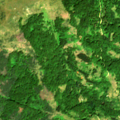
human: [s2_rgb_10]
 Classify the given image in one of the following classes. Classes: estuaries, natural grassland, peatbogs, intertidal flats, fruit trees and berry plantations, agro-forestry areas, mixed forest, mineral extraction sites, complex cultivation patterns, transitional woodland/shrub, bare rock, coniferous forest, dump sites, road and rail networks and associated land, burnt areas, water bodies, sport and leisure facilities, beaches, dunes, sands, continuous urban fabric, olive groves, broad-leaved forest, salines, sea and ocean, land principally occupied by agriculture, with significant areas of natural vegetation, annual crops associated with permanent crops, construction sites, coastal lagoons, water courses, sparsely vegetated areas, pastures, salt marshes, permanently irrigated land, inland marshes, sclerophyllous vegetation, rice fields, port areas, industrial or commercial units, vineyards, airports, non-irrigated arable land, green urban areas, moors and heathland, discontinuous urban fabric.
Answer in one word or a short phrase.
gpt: broad-leaved forest, mixed forest, natural grassland, transitional woodland/shrub